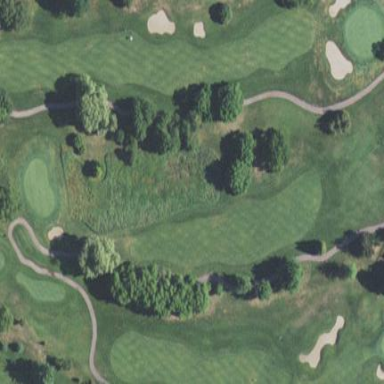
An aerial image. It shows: Water hazard in golf course. The hazard is natural water feature.